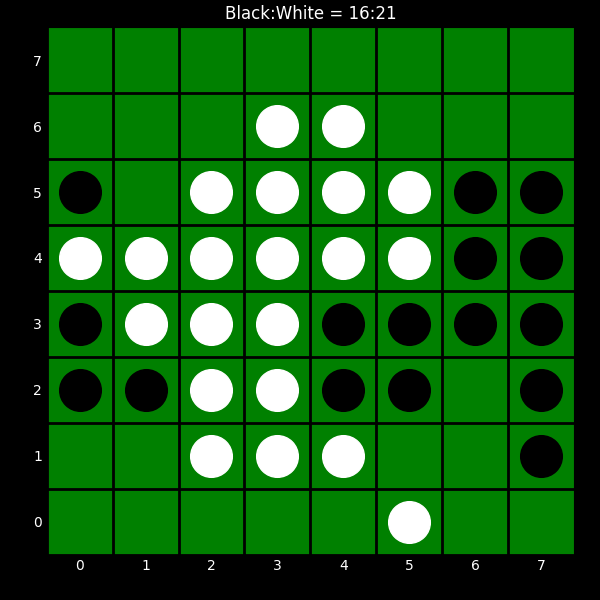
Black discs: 16
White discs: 21